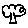
Label: tree